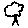
Label: tree